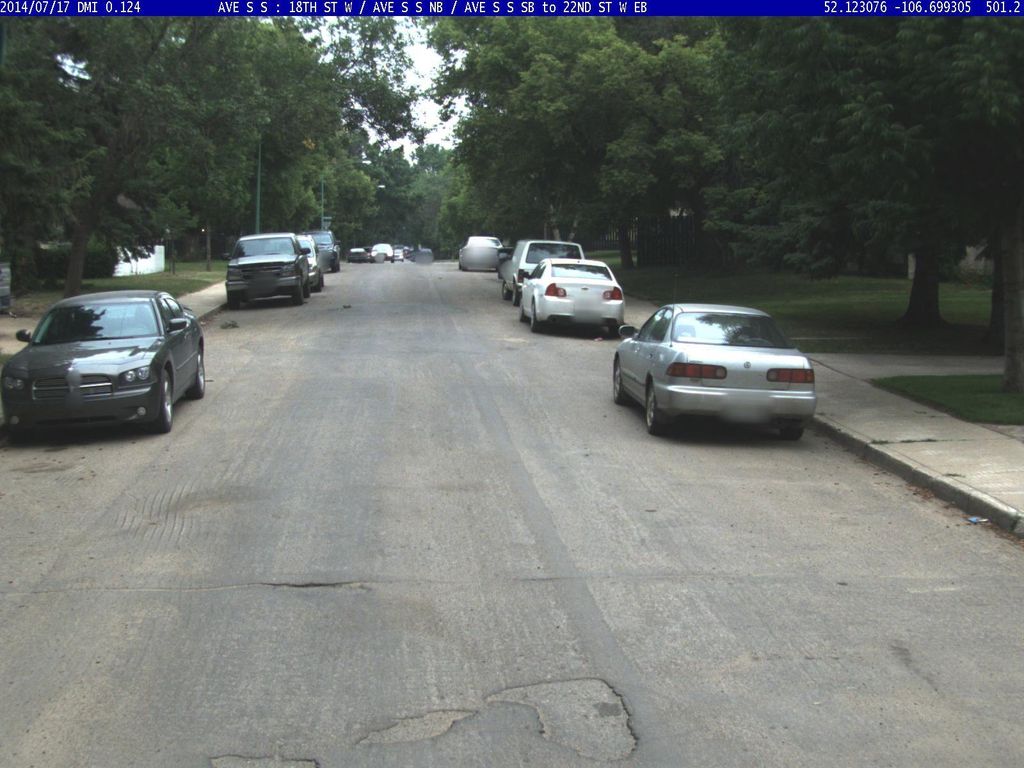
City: saskatoon